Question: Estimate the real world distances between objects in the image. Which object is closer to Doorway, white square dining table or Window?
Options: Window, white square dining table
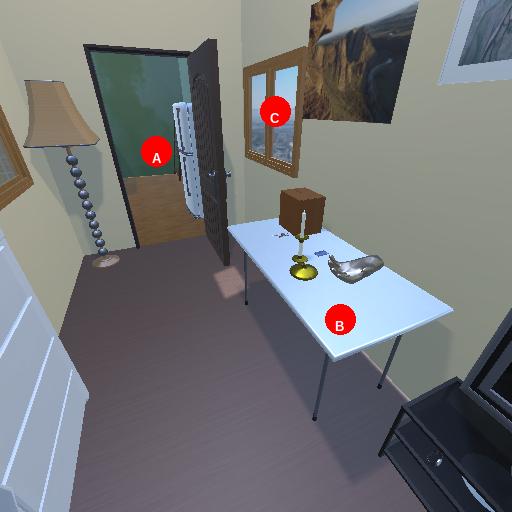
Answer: Window